Question: Is it possible to tell a h1 to size the text so it fills the full 100% width of the element?
Like this.

code:
'''
<h1>FOO</h1>
<h1>BAAR</h1>
'''
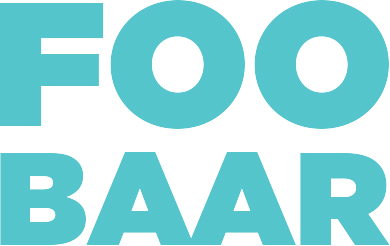
Answer: Try this plugin.
<URL>
It's great for responsive text.
'''
jQuery("#element1").fitText(1.2, { minFontSize: '20px', maxFontSize: '540px' });
jQuery("#element2").fitText(1.2, { minFontSize: '40px', maxFontSize: '340px' });
'''